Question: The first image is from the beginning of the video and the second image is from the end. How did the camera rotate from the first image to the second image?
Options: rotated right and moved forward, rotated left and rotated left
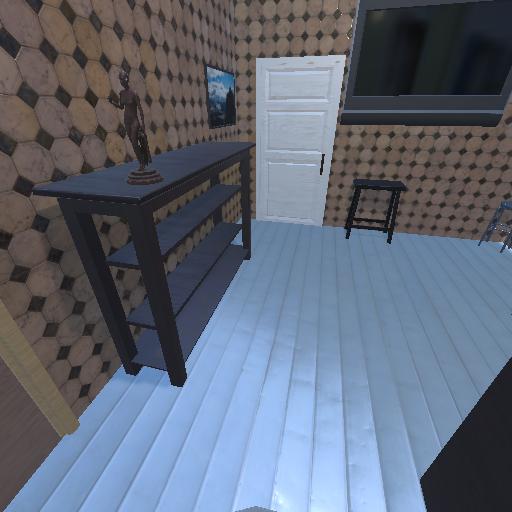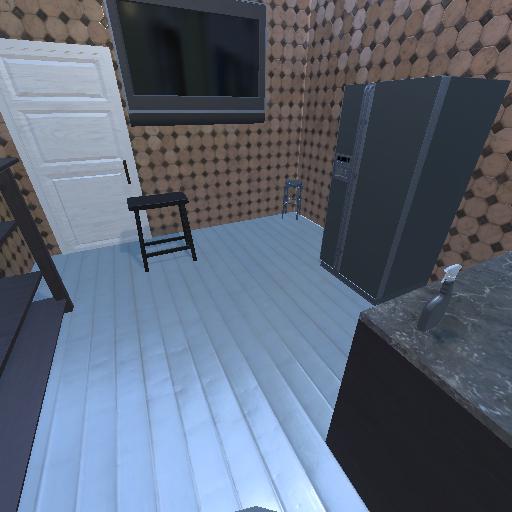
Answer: rotated right and moved forward